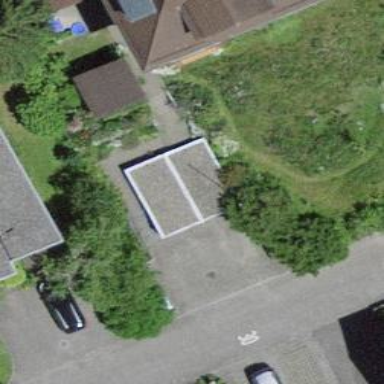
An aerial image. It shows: Flat-roofed garage.